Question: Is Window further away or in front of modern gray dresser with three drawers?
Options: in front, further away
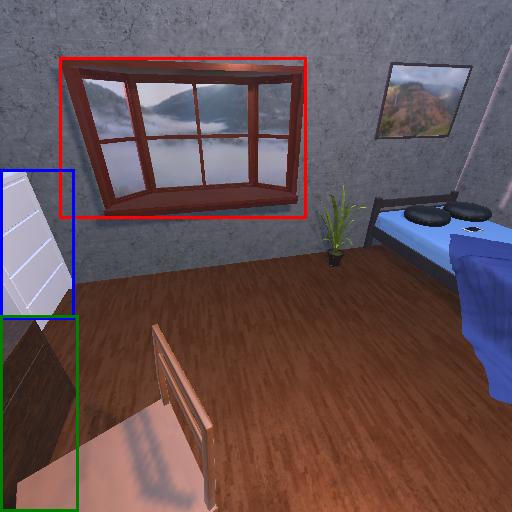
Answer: in front